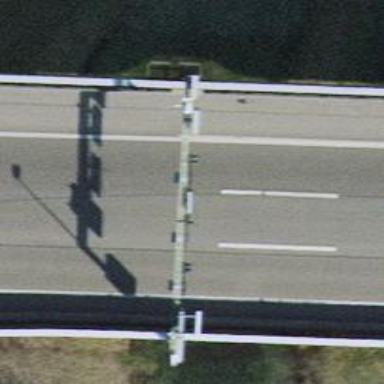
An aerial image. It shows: Motorway bridge with asphalt surface.